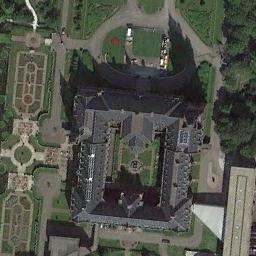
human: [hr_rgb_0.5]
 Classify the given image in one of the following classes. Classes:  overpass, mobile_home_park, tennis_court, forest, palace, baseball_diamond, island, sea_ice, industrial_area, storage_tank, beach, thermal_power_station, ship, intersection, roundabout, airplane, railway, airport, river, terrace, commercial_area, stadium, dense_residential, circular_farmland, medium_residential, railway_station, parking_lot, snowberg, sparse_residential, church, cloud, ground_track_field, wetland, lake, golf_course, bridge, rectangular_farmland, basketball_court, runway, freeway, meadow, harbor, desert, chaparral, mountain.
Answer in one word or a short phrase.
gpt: palace